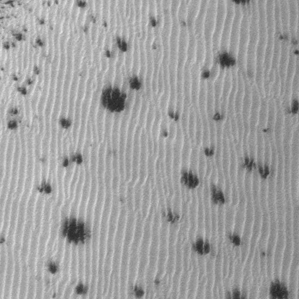
Label: frost